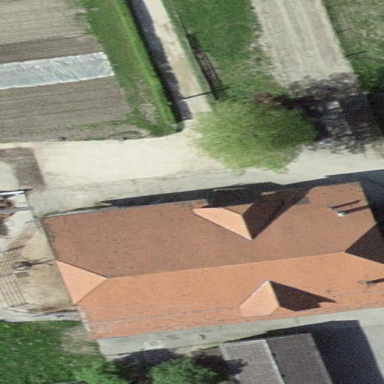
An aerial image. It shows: Barn.